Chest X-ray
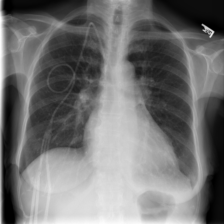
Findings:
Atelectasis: positive
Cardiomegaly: negative
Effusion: positive
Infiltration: negative
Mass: negative
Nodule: negative
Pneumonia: negative
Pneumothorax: negative
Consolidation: positive
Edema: negative
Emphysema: negative
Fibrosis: negative
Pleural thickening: negative
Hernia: negative